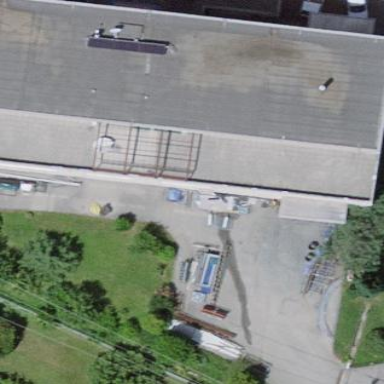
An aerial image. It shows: Industrial building.